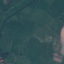
Land use / land cover class: Pasture